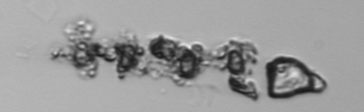
Label: Thalassiosira_TAG_external_detritus